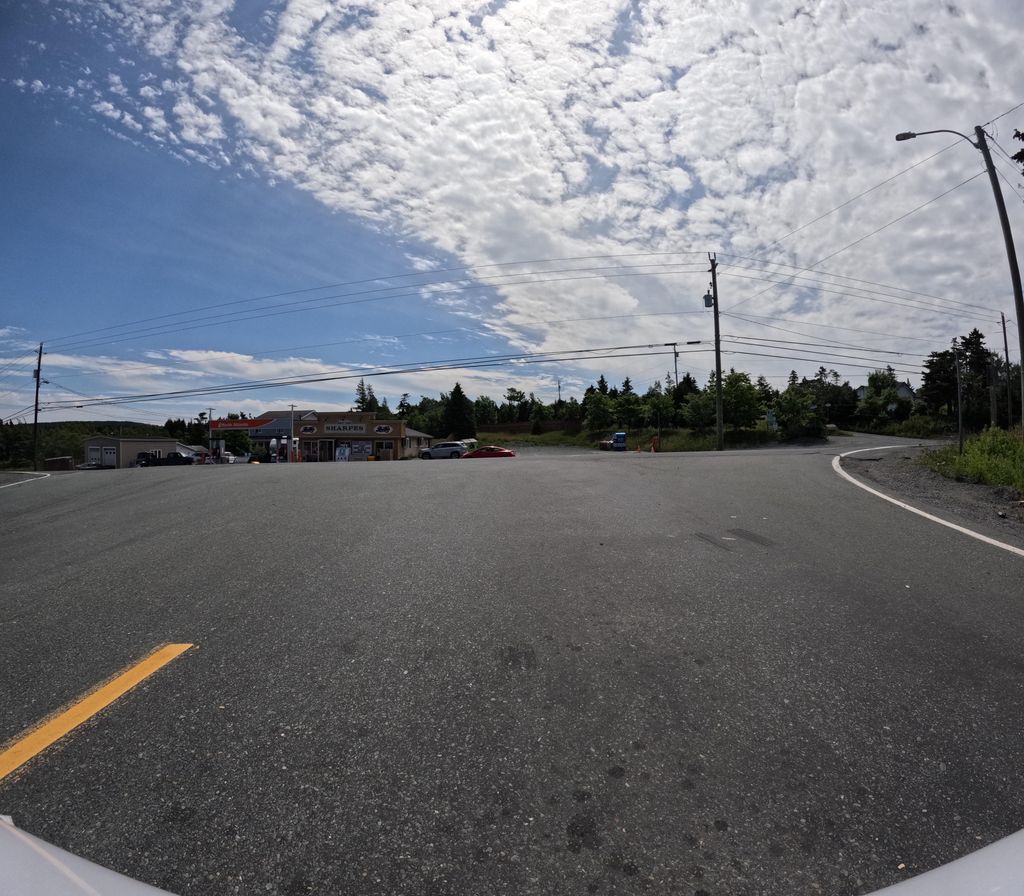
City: st_johns